You are looking at the raw vibration waveform of a rotating shaft. Classify the rotor condition as one of: normal, misalignment, unbalance, looseness.
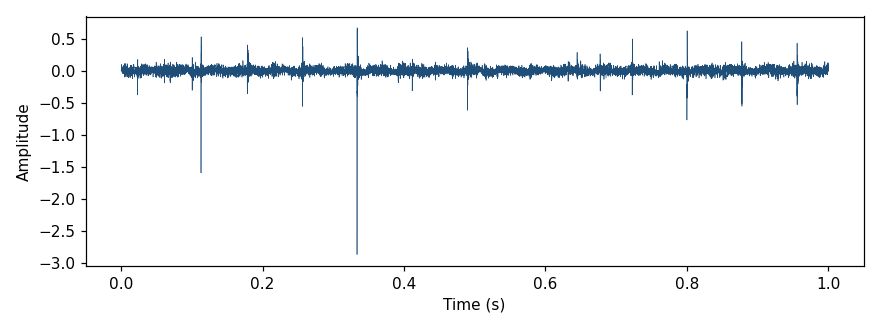
Answer: unbalance